Question: I'm developing a mobile application using jquery mobile. I am looking for a solution to accomplish the following:
A large image is divided in three seperate clickable images

The images have to look like one big image at all times but have to resize to all available space while keeping the width/height ratio.
Has anyone done something like this before?
I have tried using a table and using the jquery mobile "content grids" without success.
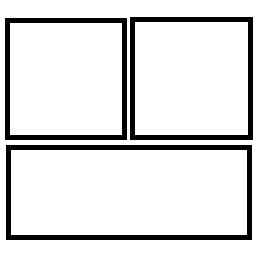
Answer: I'd save the images as one image an use the following - working fiddle link at the bottom.
You can change "low_starts_here" and "right_starts_here" to fit your needs.
Also you can switch to "width:auto;height:100%" in the css, if that's better for you.
html:
'''
<img src="/myimage.jpg" id="myimage" />
'''
css:
'''
#myimage{
width:100%;
height:auto;
}
'''
jquery:
'''
$(function() {
$('#myimage').on('click', function(e){
var area = '';
var low_starts_here = 0.6;
var right_starts_here = 0.5;
var x = Math.round(e.pageX - $(this).offset().left);
var y = Math.round(e.pageY - $(this).offset().top);
var w = $(this).width();
var h = $(this).height();
if(y/h > low_starts_here){
// bottom area - do something
alert('bottom');
}
else{
if(x/w > right_starts_here){
// top right area - do something
alert('top right');
}
else{
// top left area - do something
alert('top left');
}
}
});
});
'''
<URL>